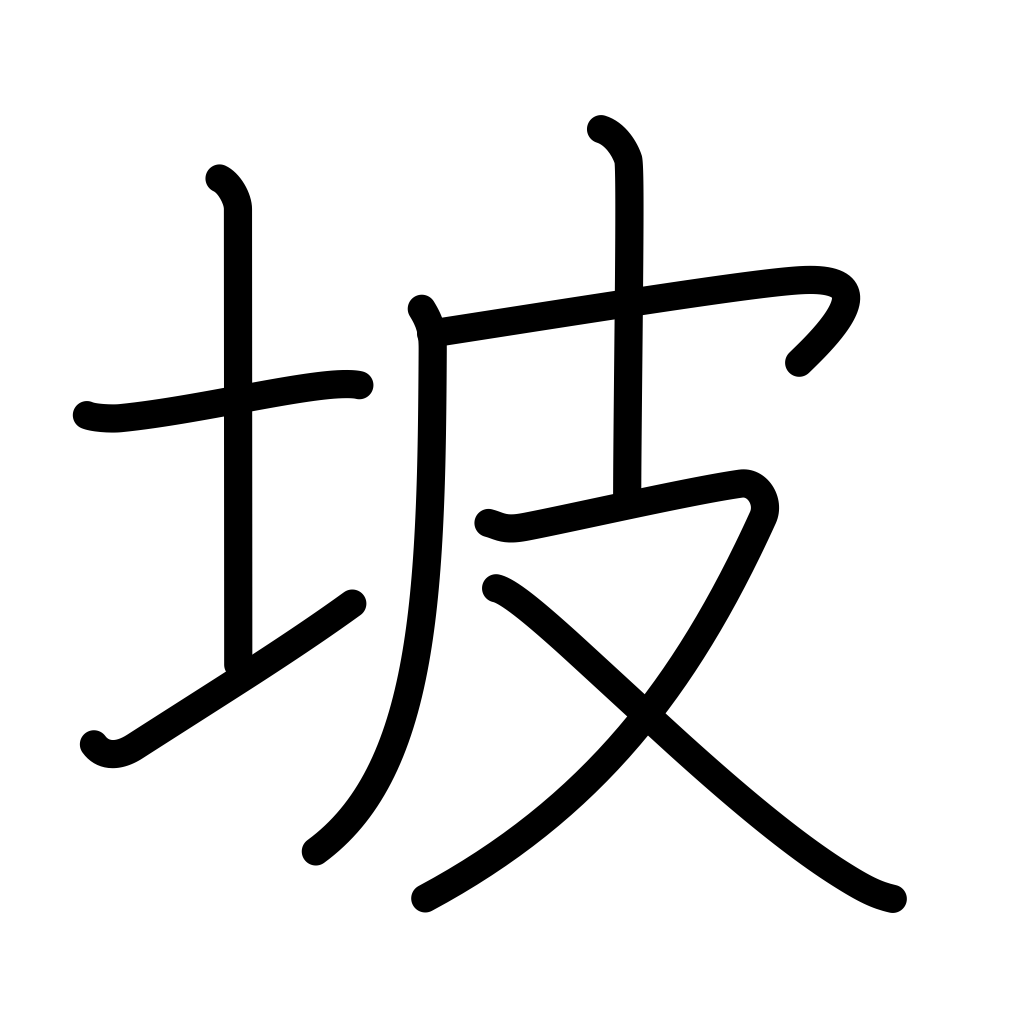
Meaning: dike, dam, slope, bank